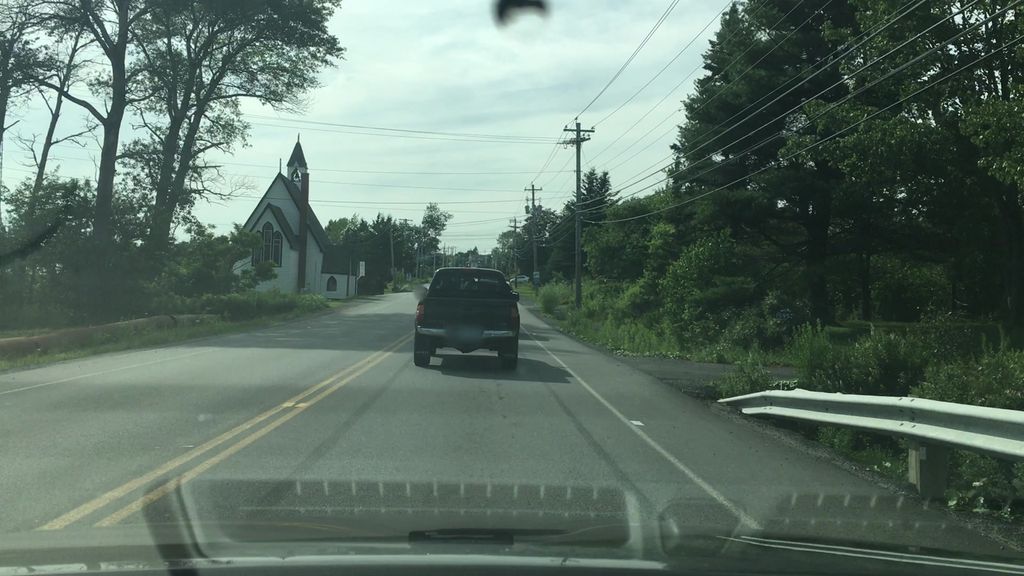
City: halifax